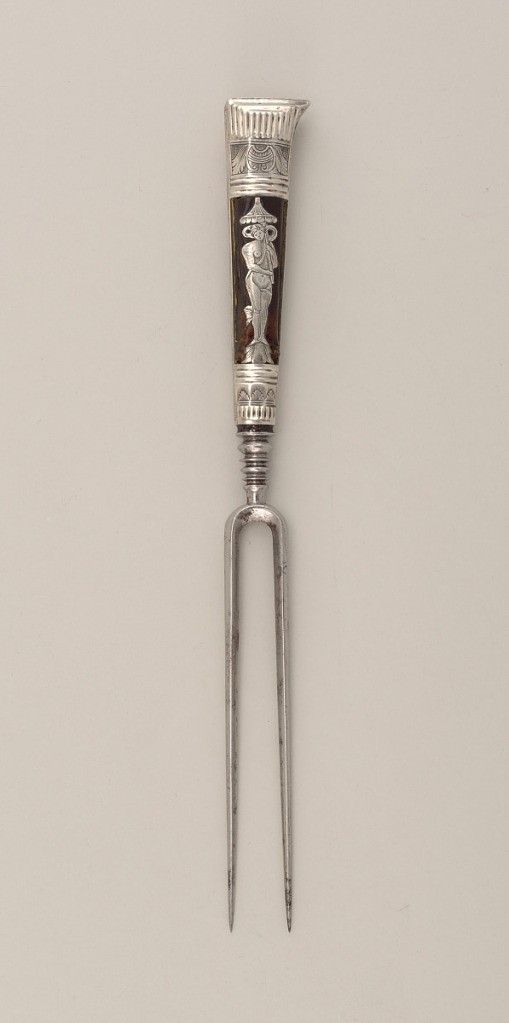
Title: Fork with Silver Handle
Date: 1725–1750
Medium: silver, steel, horn or tortoise shell
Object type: fork
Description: Two-tined steel fork with round shoulders and baluster neck. Tapered beaked handle of rectangular section with cushion sides. Ribbed and engraved silver ferrule and end. Two horn or tortoise shell plates; one side inlaid with silver reclining female nude and cherub in landscape; opposite side with standing female nude with raised parasol. Silver side panels engraved with scrolled foliage. Handle shows partial inscription in fraktur letters (possibly "Ang" or "Guv") painted in glossy red pigment.